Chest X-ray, AP view. Patient: 63 years old, sex M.
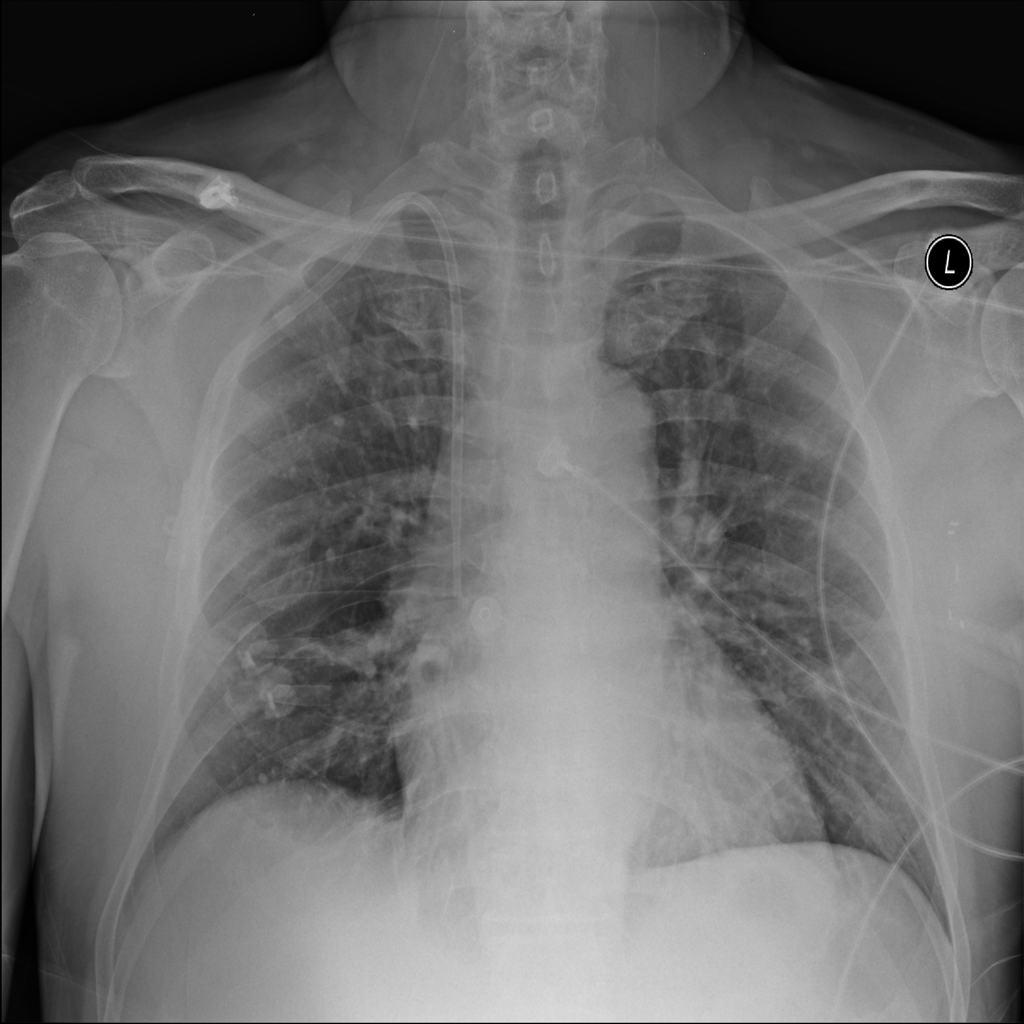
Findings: Atelectasis, Infiltration